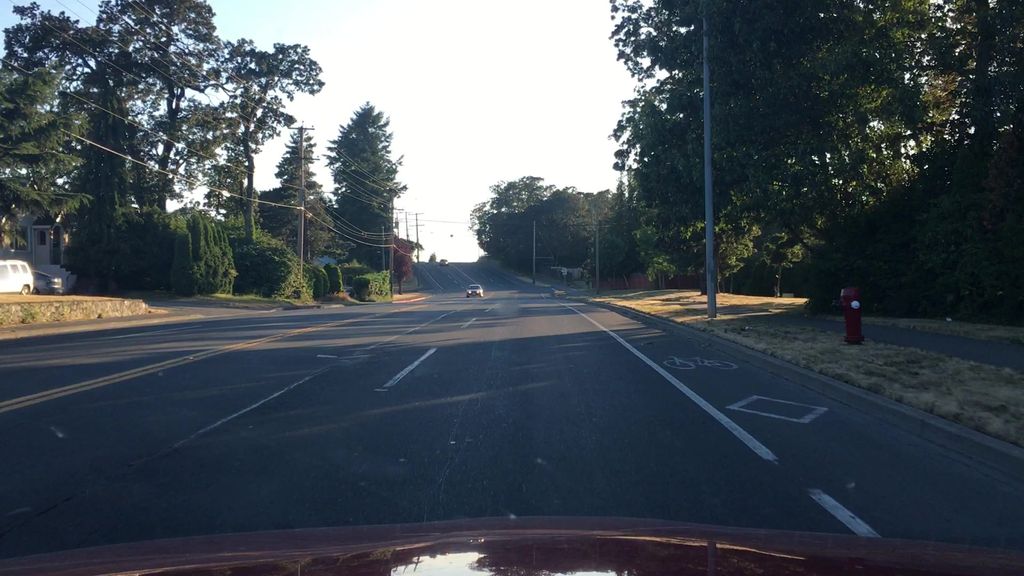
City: victoria